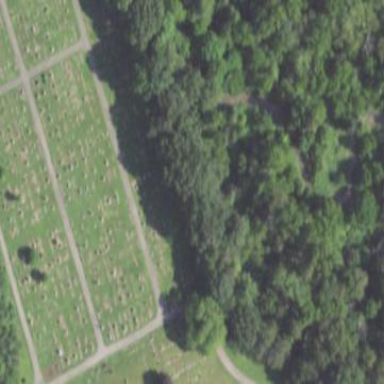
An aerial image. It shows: Cemetery.